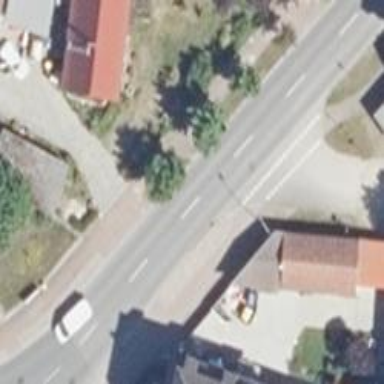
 with sidewalks on both sides and cycle track."